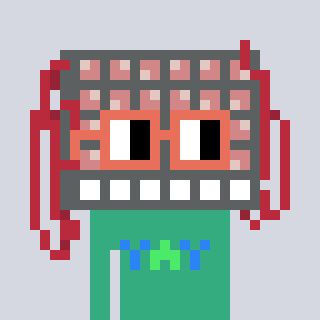
a pixel art character with square orange glasses, a turing-shaped head and a teal-colored body on a cool background